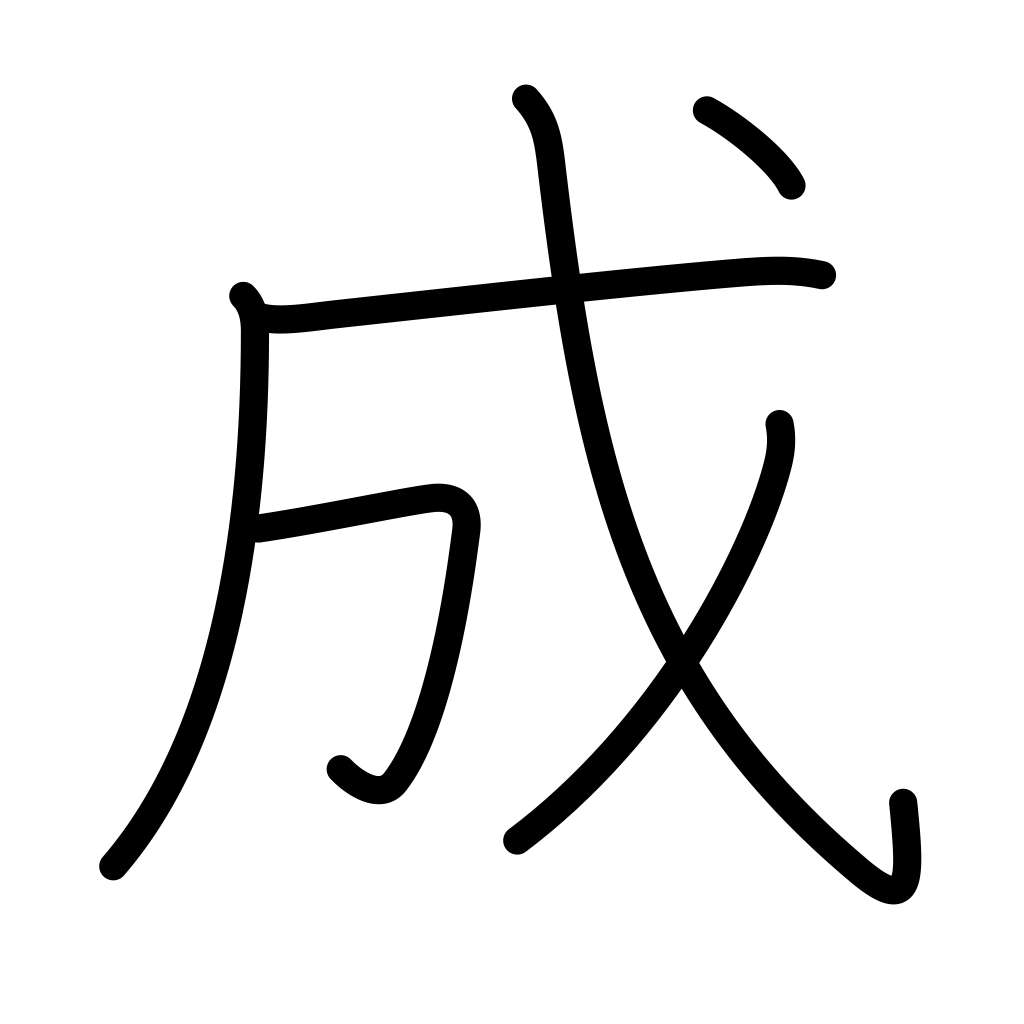
Meaning: turn into, become, get, grow, elapse, reach